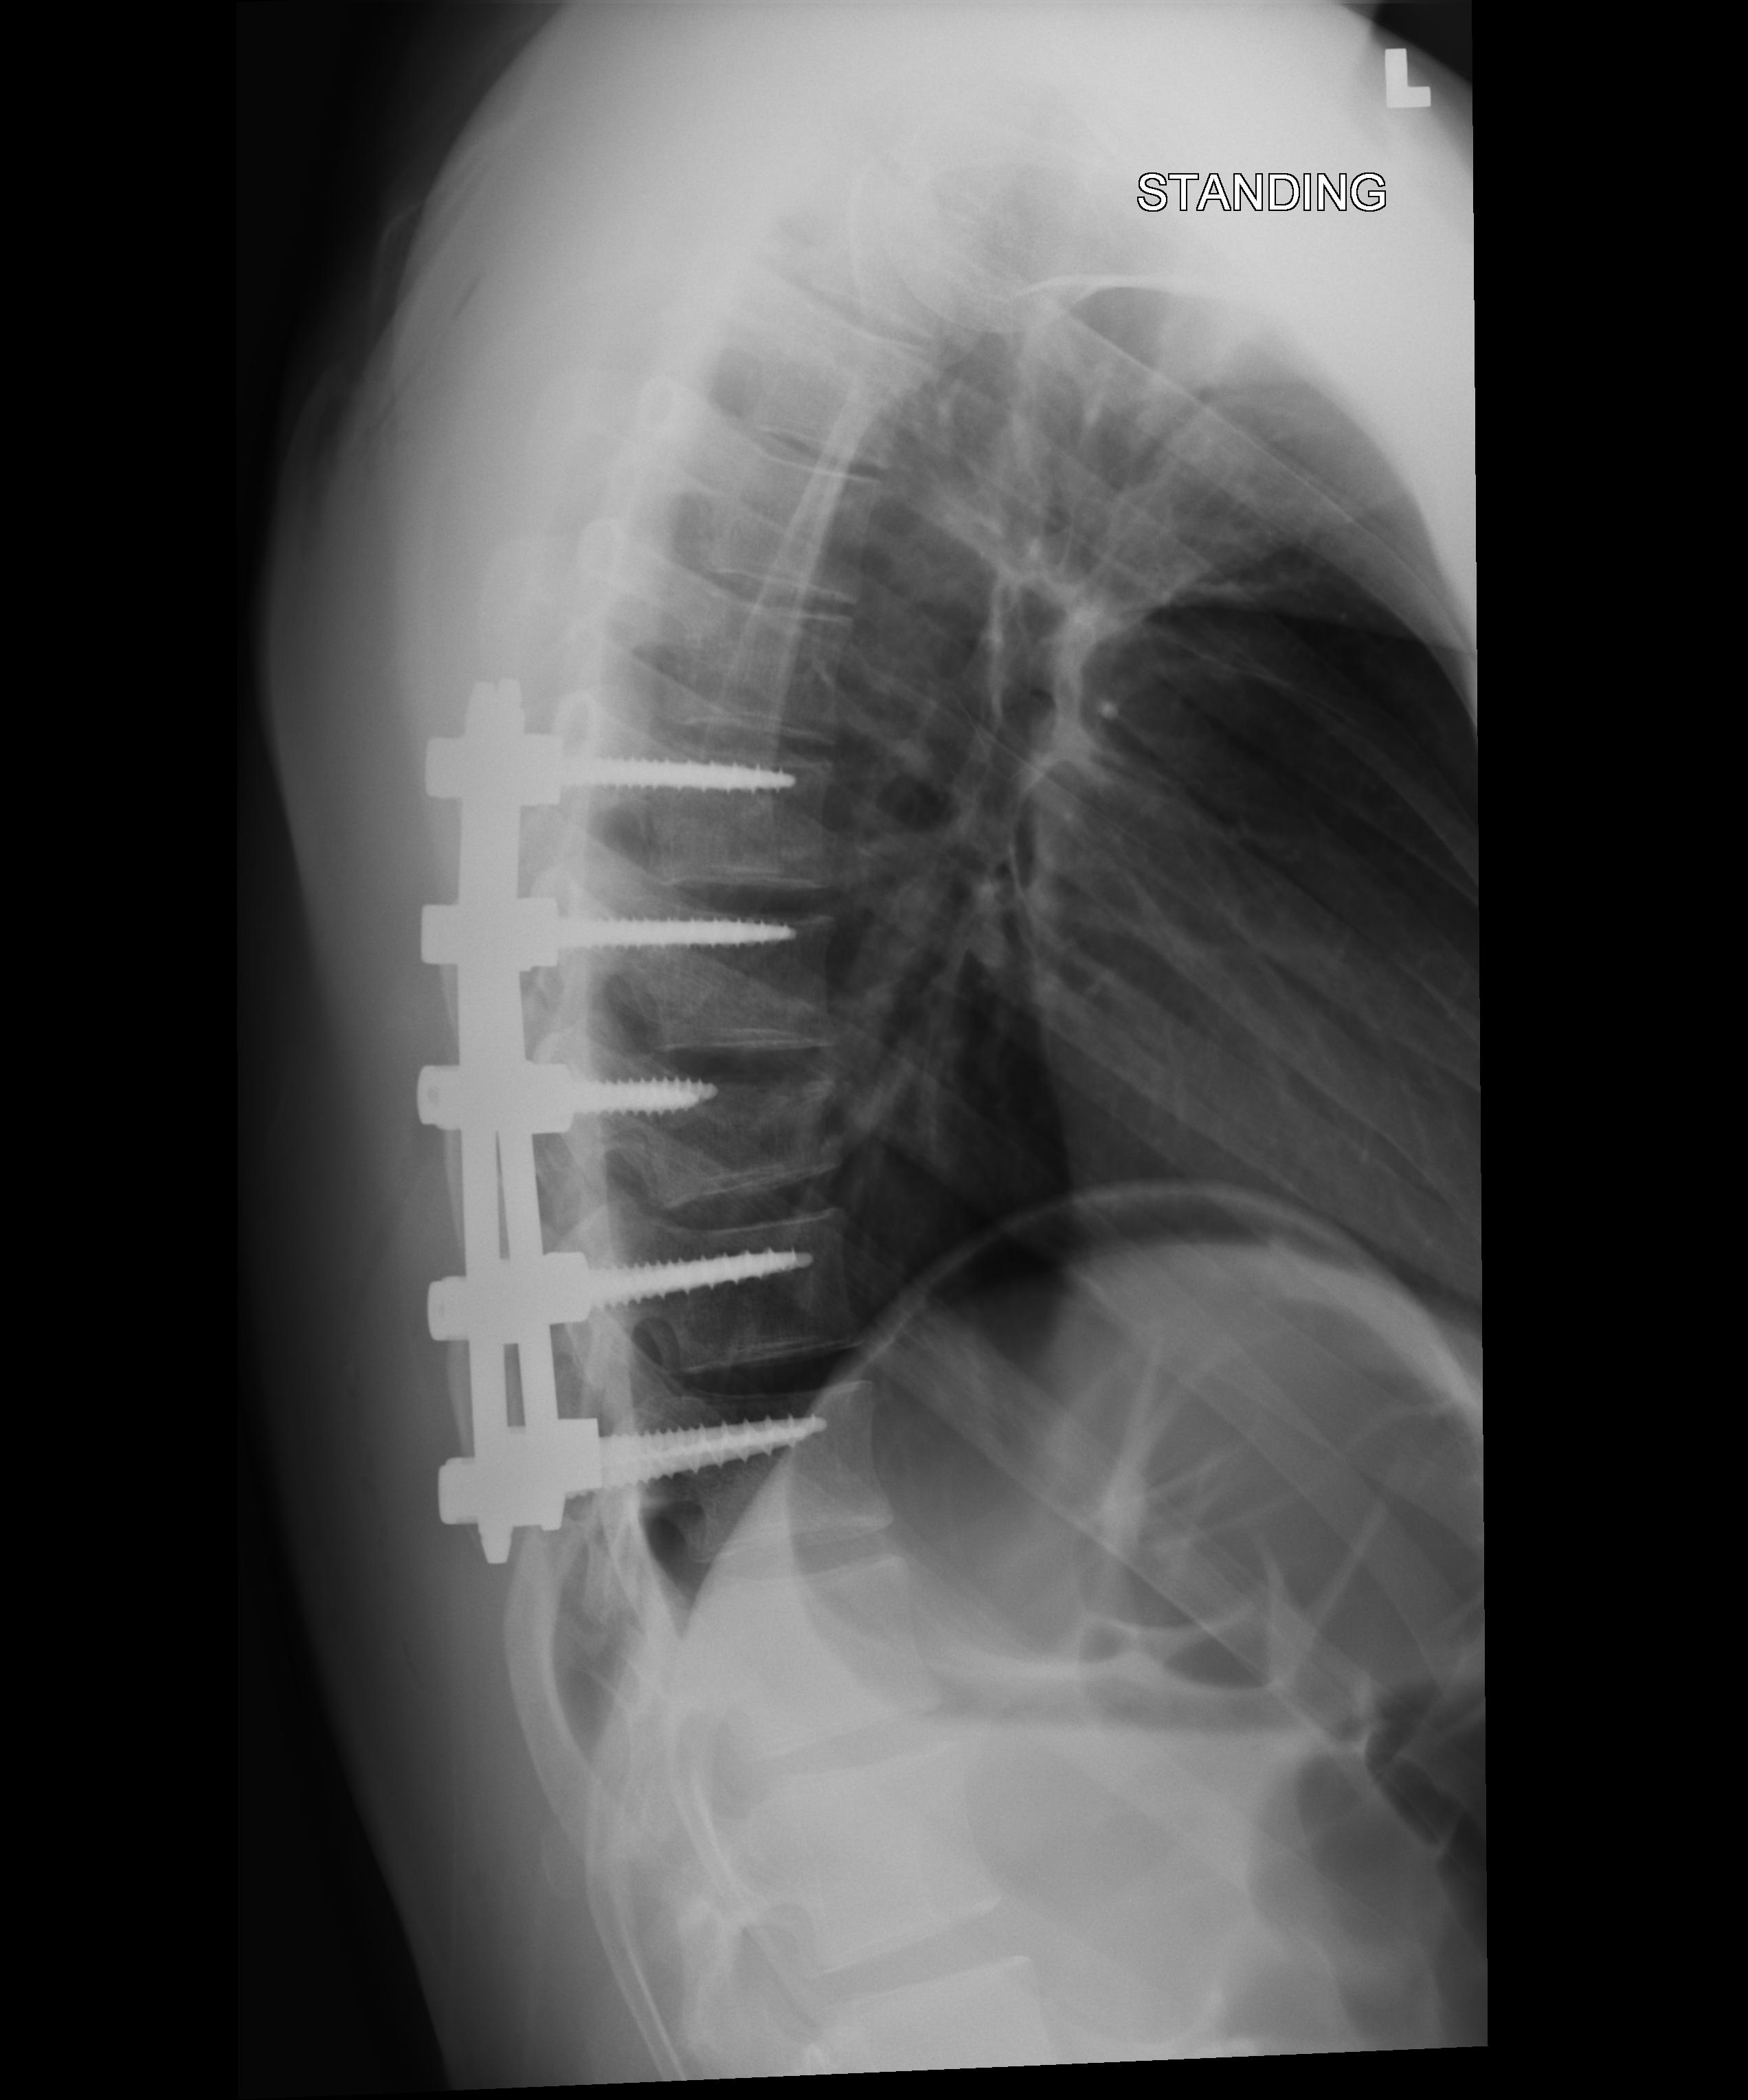
View: LATERAL
Implant manufacturer: medtronic solera